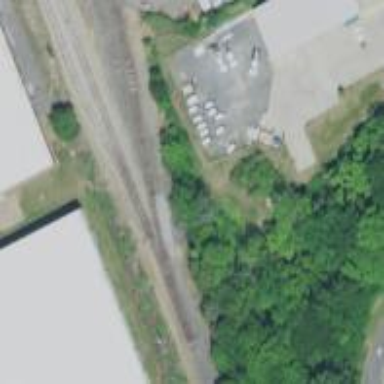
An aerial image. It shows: Railway siding with rails.